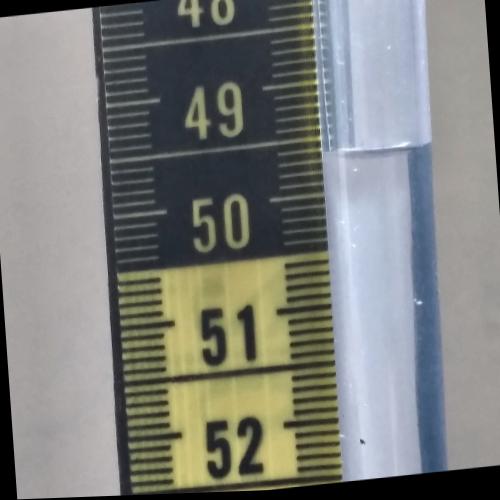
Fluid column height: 49.6 cm